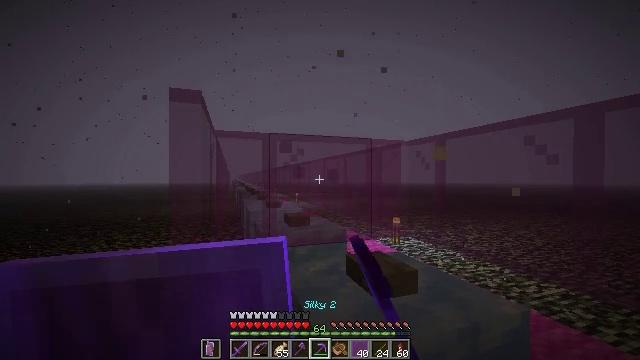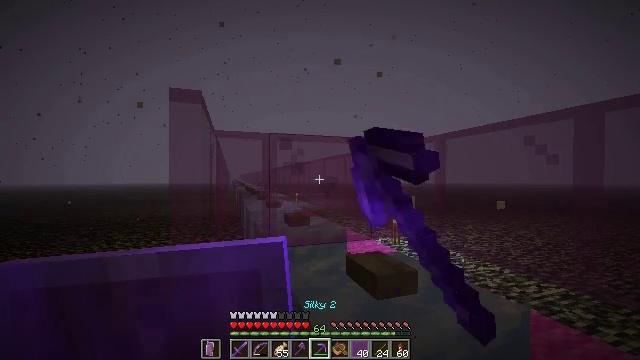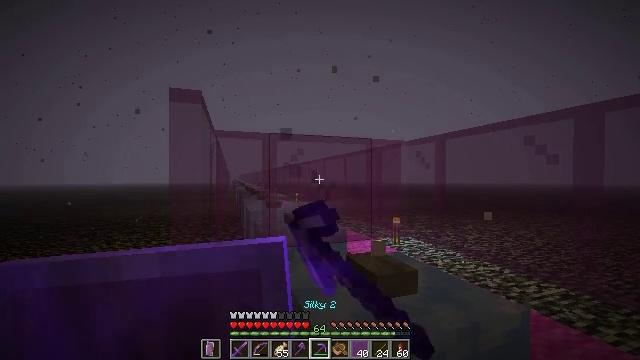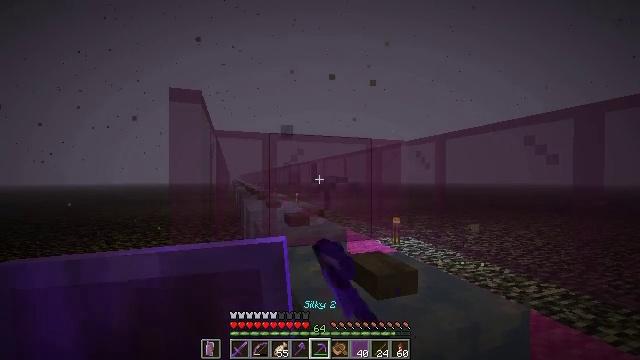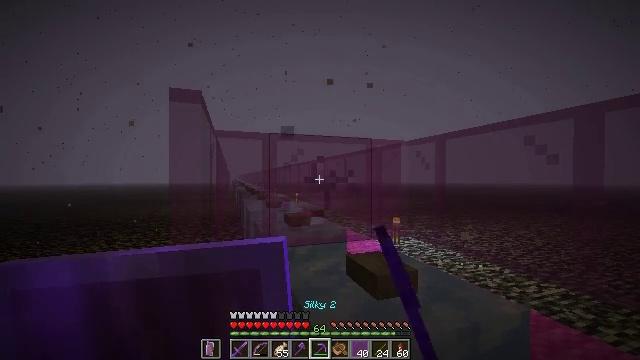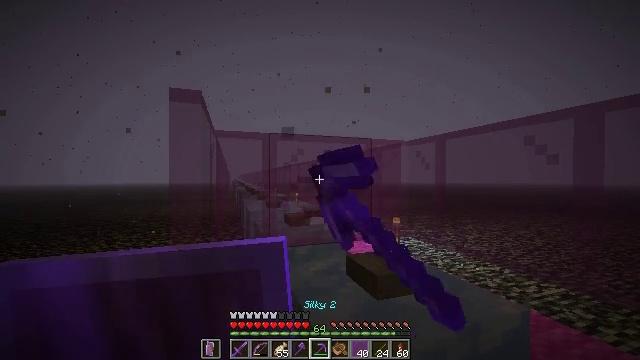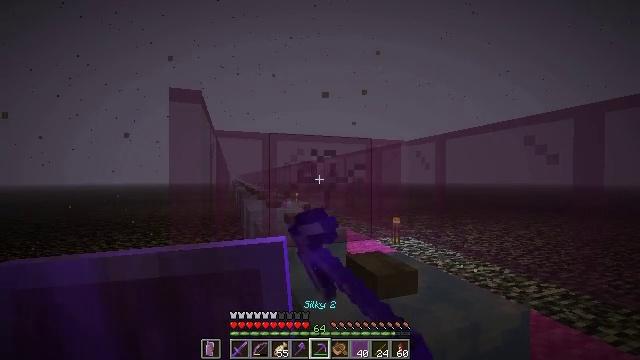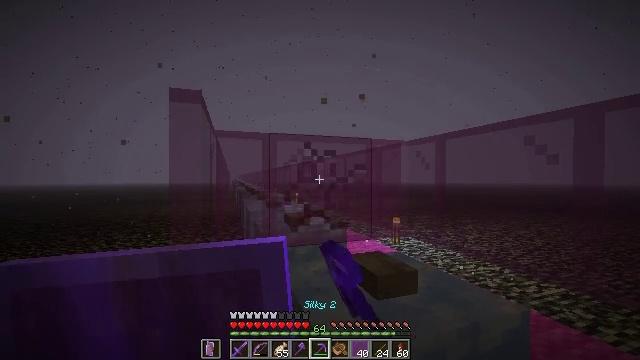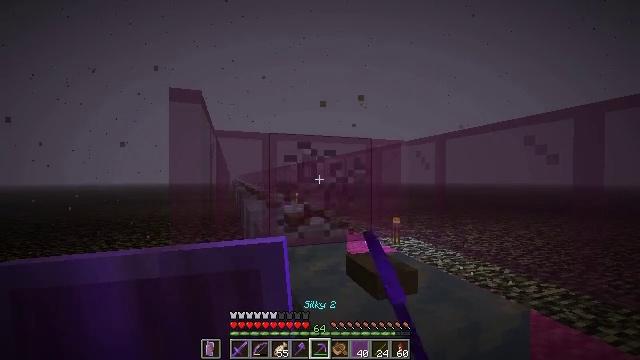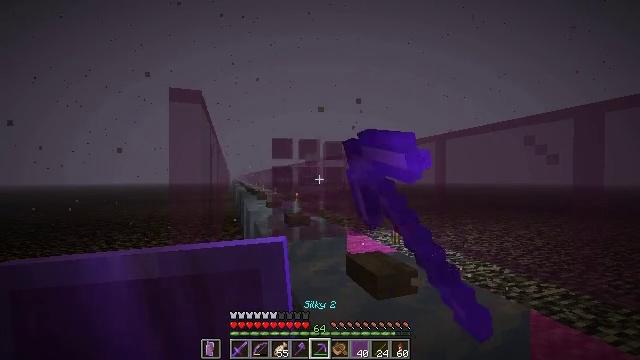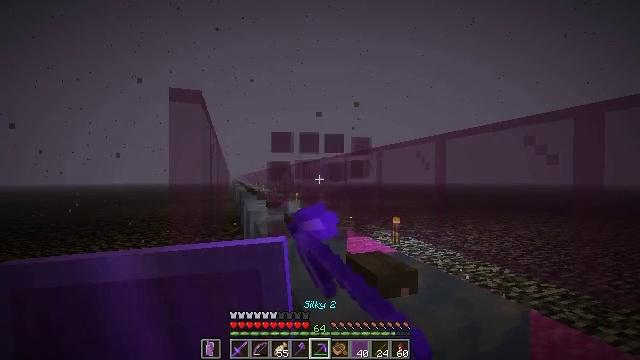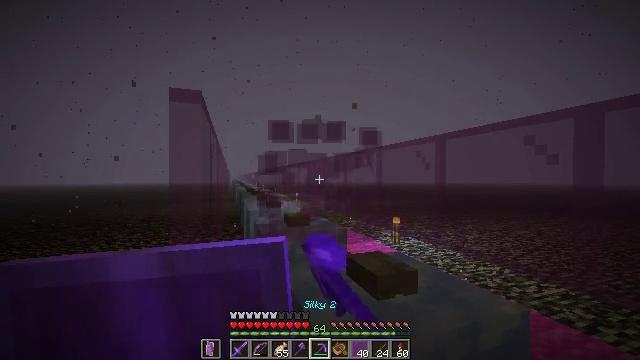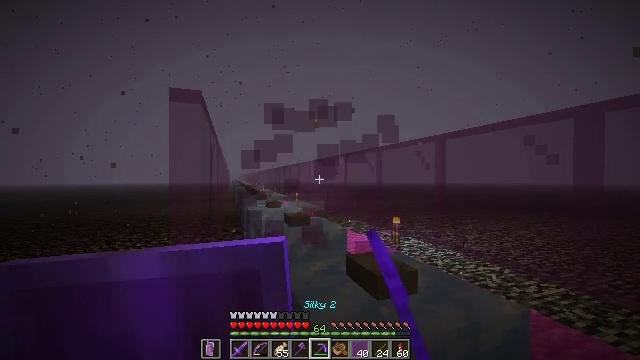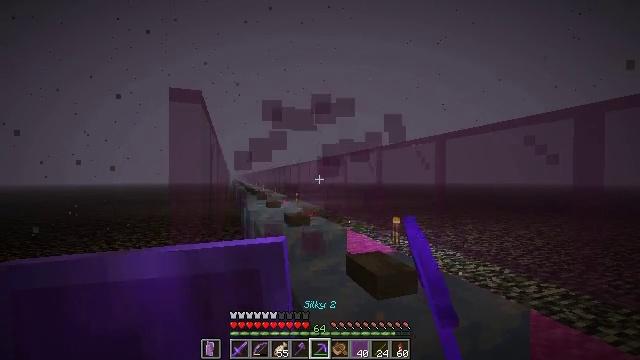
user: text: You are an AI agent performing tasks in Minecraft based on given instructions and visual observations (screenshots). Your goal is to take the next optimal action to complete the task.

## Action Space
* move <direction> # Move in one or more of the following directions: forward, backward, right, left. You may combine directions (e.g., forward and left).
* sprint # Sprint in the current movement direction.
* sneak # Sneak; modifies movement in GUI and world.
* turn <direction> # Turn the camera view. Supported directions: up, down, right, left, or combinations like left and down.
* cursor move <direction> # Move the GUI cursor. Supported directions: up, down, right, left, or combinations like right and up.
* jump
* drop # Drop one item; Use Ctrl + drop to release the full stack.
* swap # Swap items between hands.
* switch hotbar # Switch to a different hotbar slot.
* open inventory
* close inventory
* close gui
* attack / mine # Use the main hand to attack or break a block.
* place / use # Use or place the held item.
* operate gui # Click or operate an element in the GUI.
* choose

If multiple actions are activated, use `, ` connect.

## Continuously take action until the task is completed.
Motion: motion action
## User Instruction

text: Destroy the magenta stained glass pane.
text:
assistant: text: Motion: attack / mine
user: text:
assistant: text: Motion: attack / mine
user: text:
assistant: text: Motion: attack / mine
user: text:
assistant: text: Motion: attack / mine
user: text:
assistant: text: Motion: attack / mine
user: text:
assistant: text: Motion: attack / mine
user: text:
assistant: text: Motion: attack / mine
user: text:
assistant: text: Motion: attack / mine
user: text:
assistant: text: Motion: attack / mine
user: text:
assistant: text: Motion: attack / mine
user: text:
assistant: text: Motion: attack / mine
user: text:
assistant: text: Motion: attack / mine
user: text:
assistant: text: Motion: attack / mine
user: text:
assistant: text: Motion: no_op